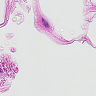
Metastatic tissue present: no